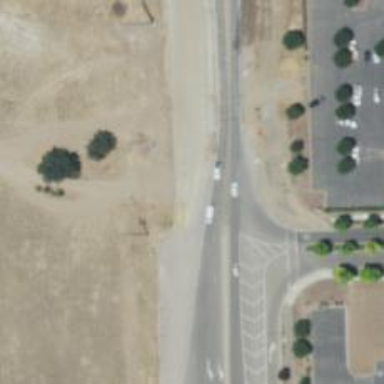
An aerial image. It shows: Tertiary road with asphalt surface.